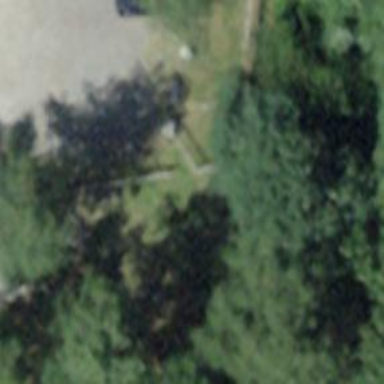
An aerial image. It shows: Picnic table located in leisure land area.